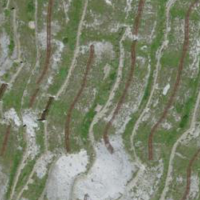
EUNIS habitat code: 31
Species observed at this site:
Dryas octopetala